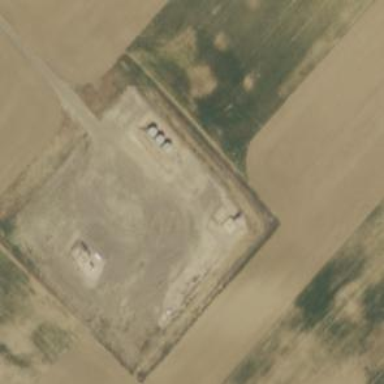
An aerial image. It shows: Storage tank with man-made structure.